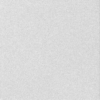
Label: dusty